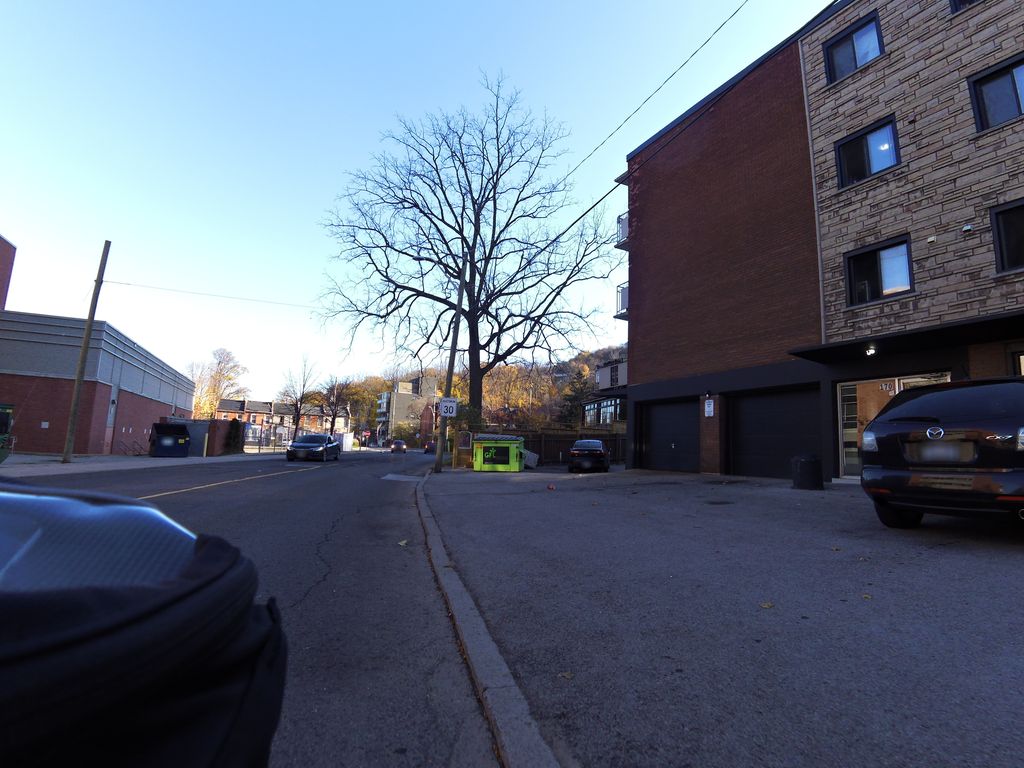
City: hamilton